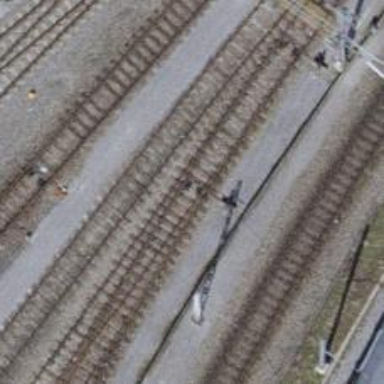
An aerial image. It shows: Railway switch.